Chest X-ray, AP view. Patient: 32 years old, sex F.
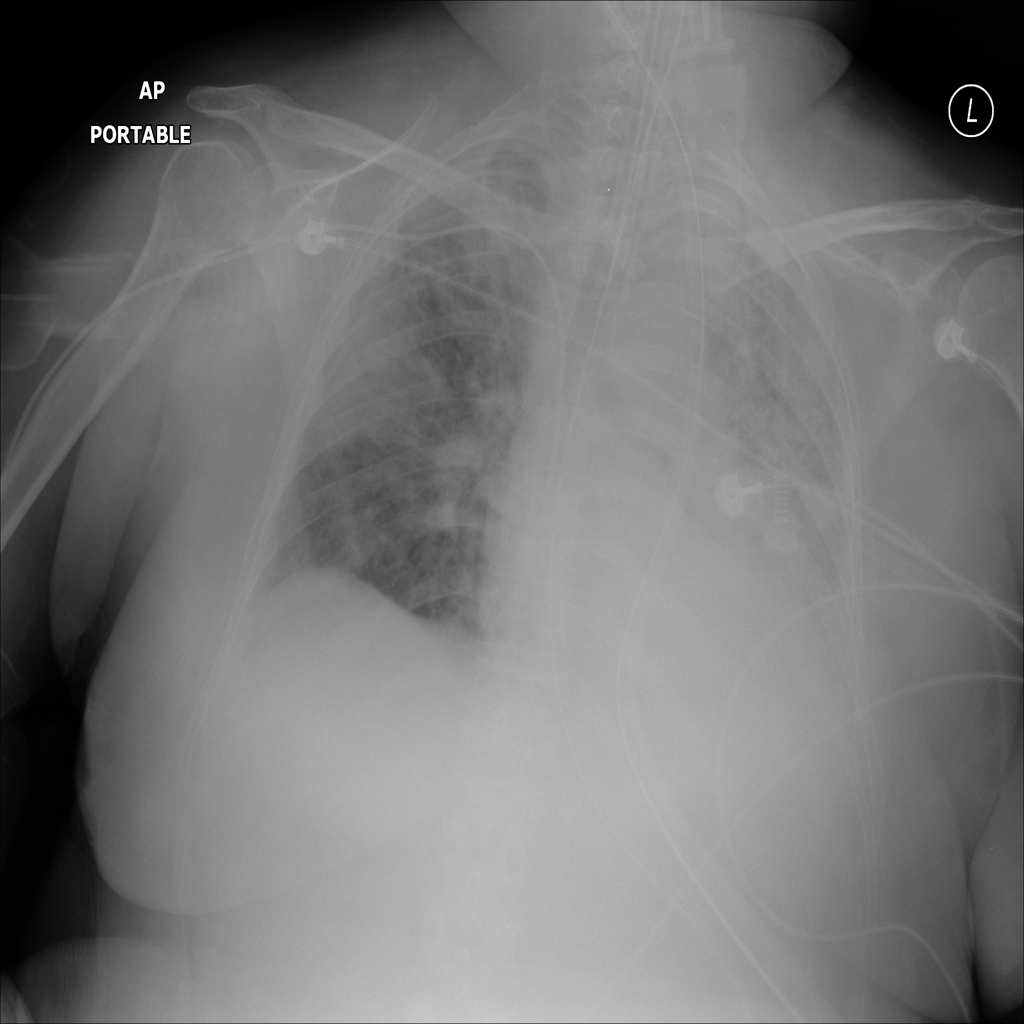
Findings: Infiltration